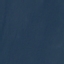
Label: SeaLake